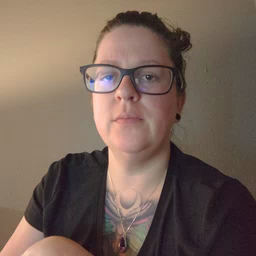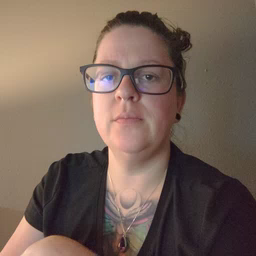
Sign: yes